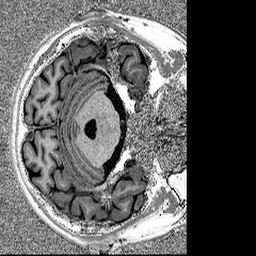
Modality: MP2RAGE
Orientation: axial
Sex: male